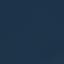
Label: SeaLake